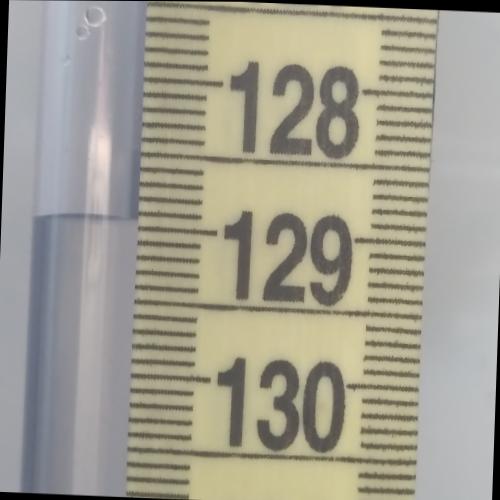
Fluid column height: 128.9 cm